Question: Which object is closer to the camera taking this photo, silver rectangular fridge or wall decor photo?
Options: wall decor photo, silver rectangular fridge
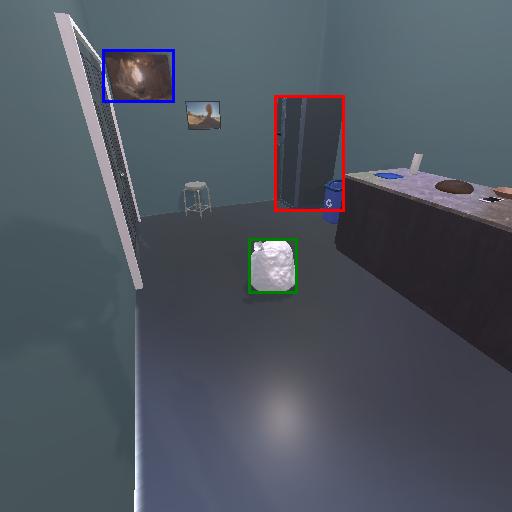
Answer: wall decor photo